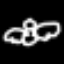
Label: angel